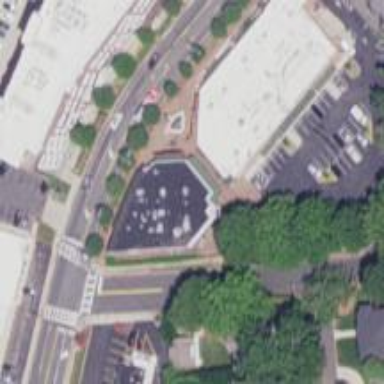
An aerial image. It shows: Retail building.